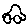
Label: car